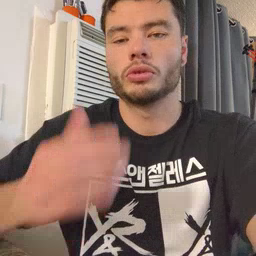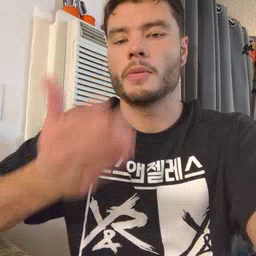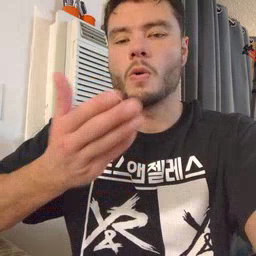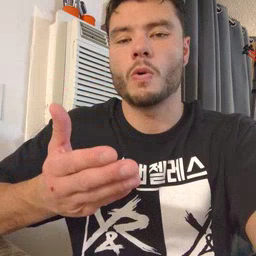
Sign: boat